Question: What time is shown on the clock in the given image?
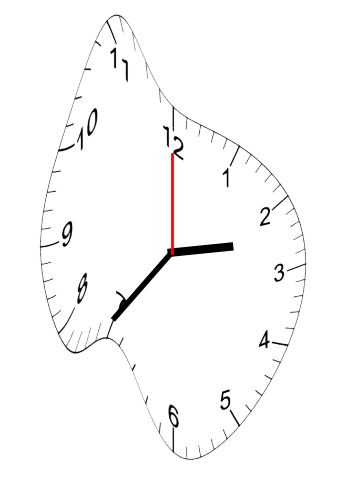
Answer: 02:36:00